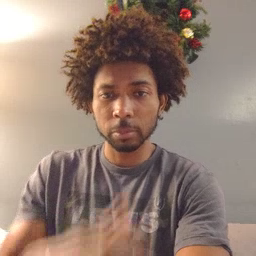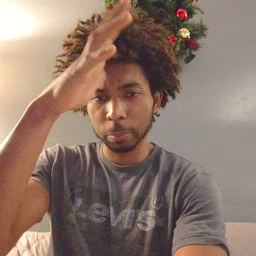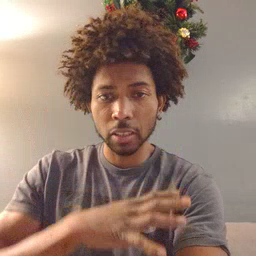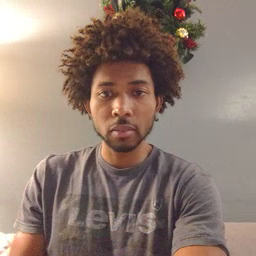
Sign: man